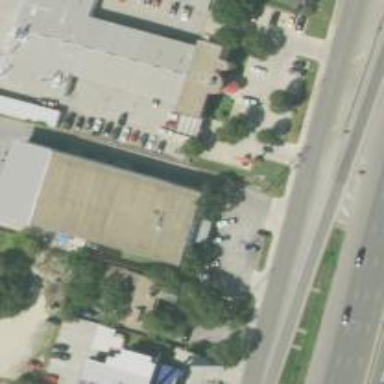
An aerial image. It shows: Commercial building.